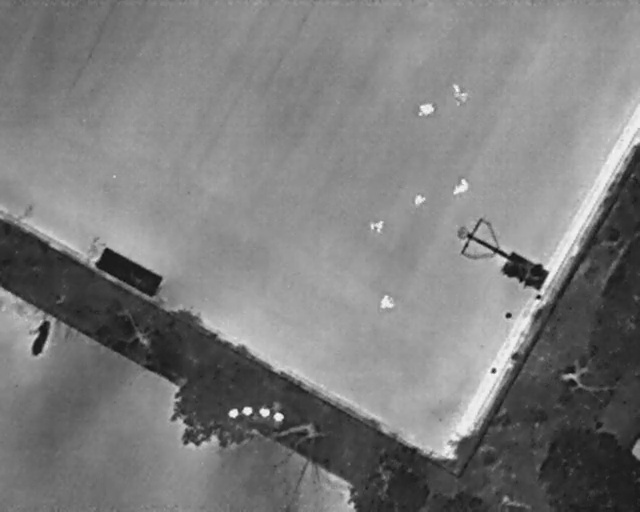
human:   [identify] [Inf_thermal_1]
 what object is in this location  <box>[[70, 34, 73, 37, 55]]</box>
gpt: <ref>1 medium person at the right</ref>

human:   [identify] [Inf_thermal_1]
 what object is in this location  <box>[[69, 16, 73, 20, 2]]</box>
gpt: <ref>1 large person at the top right</ref>

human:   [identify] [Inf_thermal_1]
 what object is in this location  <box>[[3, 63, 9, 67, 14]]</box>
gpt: <ref>1 medium bicycle at the left</ref>

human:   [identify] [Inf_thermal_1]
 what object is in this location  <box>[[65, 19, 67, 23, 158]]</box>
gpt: <ref>1 medium person at the top</ref>